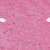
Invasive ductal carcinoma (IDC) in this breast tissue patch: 0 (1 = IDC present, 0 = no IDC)